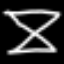
Label: hourglass